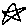
Label: star